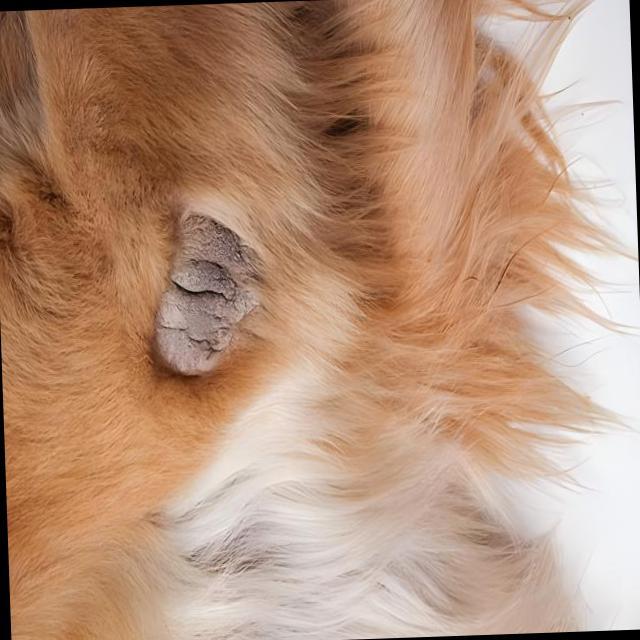
Canine dermatitis — inflammation of the skin presenting with erythema, pruritus, papules, and excoriation. May be allergic, contact, or atopic in origin.